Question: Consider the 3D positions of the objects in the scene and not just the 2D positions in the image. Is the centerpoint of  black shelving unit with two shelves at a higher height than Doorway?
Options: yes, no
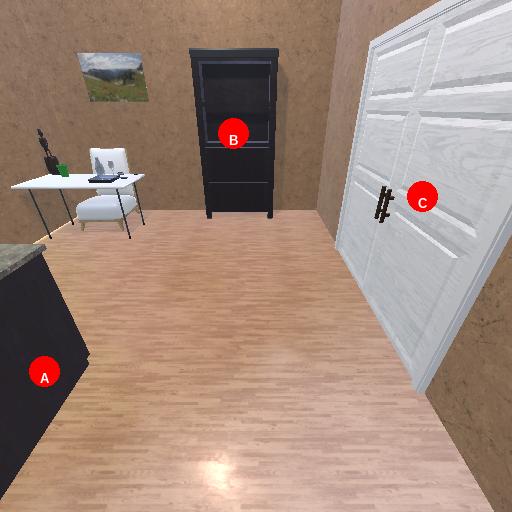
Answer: yes